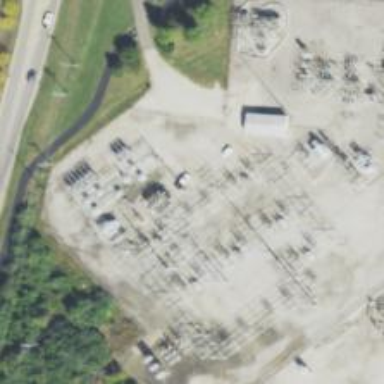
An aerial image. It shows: Switch used for power control.